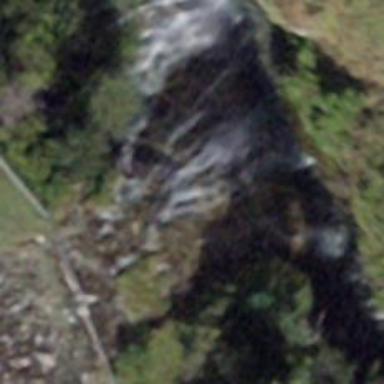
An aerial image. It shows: Beautiful waterfall.